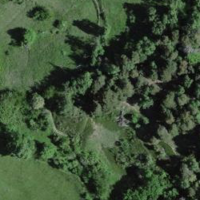
EUNIS habitat code: 44
Species observed at this site:
Limenitis reducta